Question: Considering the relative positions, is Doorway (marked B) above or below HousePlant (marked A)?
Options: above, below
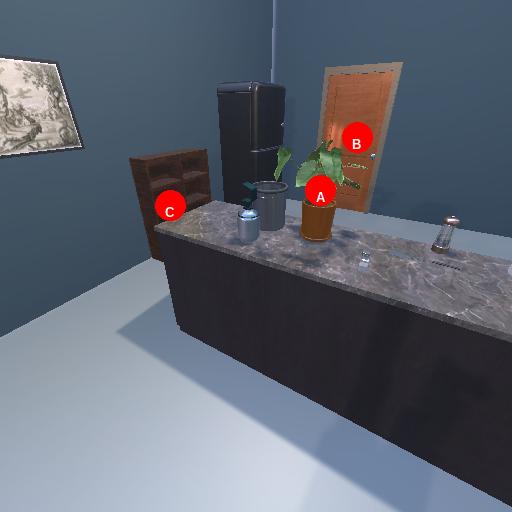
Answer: above